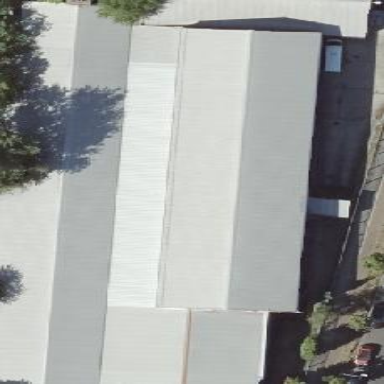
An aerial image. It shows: Warehouse.